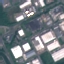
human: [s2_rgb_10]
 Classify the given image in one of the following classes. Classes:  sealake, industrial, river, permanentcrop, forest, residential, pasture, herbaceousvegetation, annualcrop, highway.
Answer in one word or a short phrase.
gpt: Industrial